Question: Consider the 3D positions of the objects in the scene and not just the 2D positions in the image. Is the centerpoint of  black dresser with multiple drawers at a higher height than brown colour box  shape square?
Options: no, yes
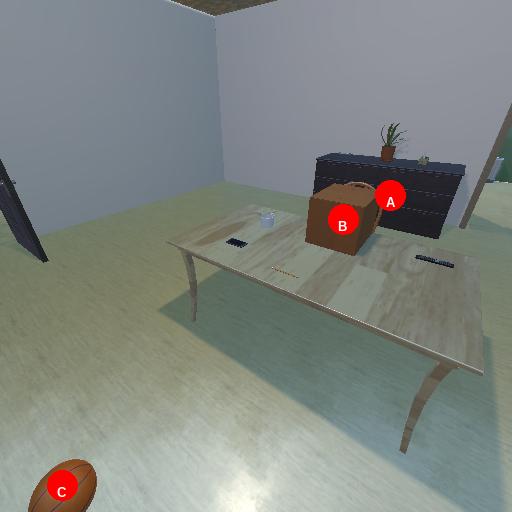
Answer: no